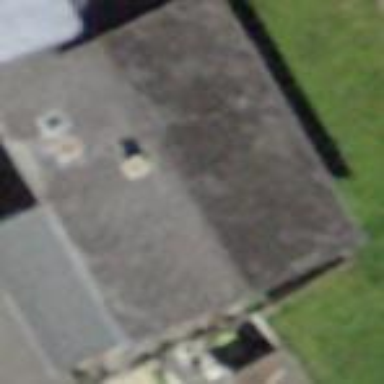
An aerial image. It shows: Residential building with light brown gabled roof.